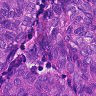
Metastatic tissue present: yes